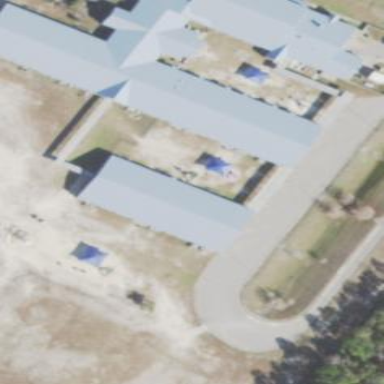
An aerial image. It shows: School building.